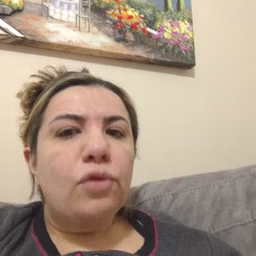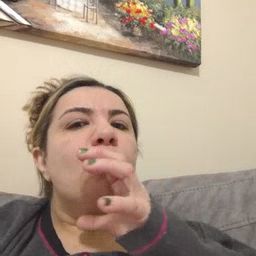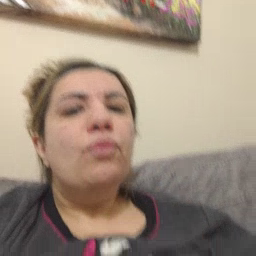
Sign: old